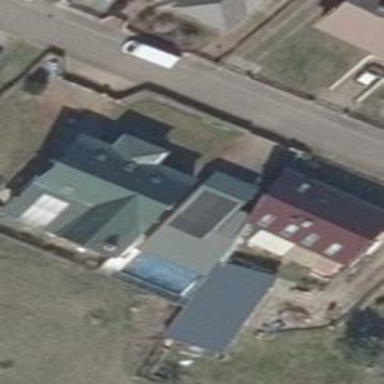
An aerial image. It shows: Simple house.